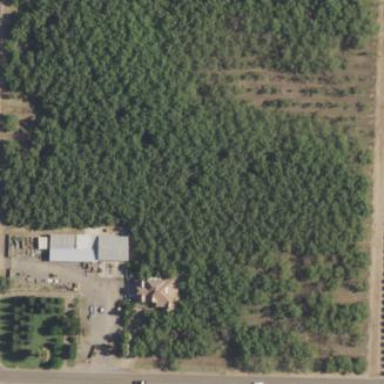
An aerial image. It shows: Orchard filled with walnut trees.